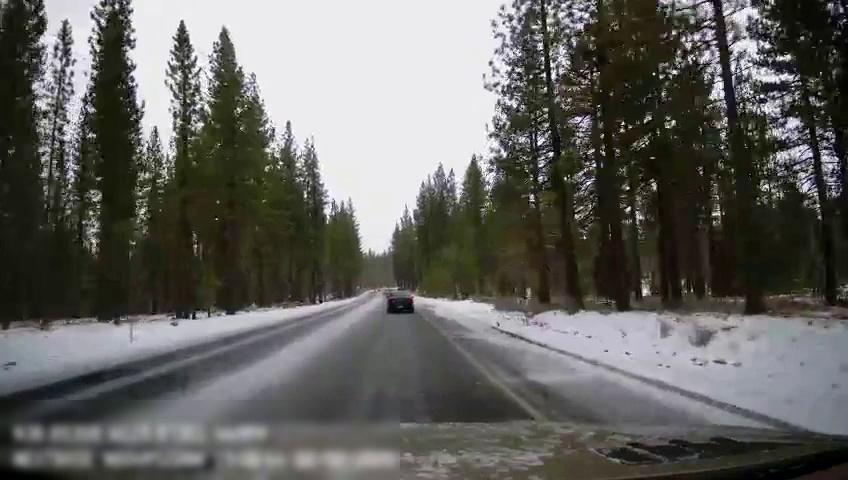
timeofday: Day
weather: Snowy
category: Drivable Space
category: Vehicles | Car
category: Lanes | Current Lane